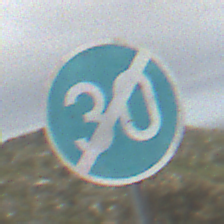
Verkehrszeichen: EndeMindestgeschwindigkeit
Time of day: Midday
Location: Outdoor (Nature)
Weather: Overcast
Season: NotSpecified
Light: Natural